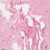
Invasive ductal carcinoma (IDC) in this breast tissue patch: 0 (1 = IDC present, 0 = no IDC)